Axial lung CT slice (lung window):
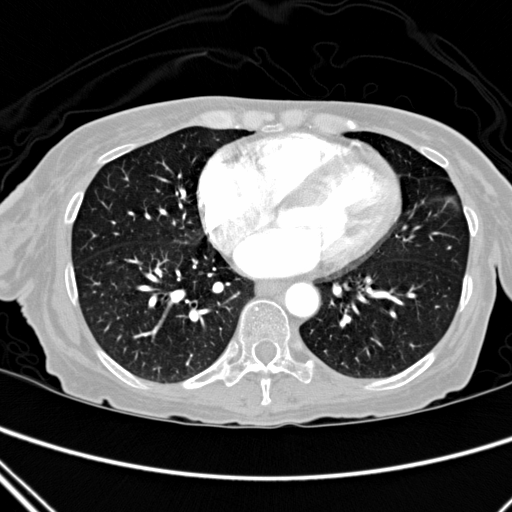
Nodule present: no